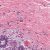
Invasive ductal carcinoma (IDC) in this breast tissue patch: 0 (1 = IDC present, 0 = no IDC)